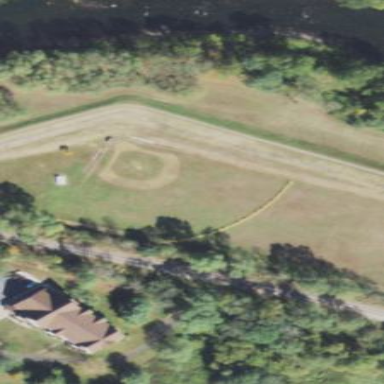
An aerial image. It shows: Baseball pitch for leisure land.